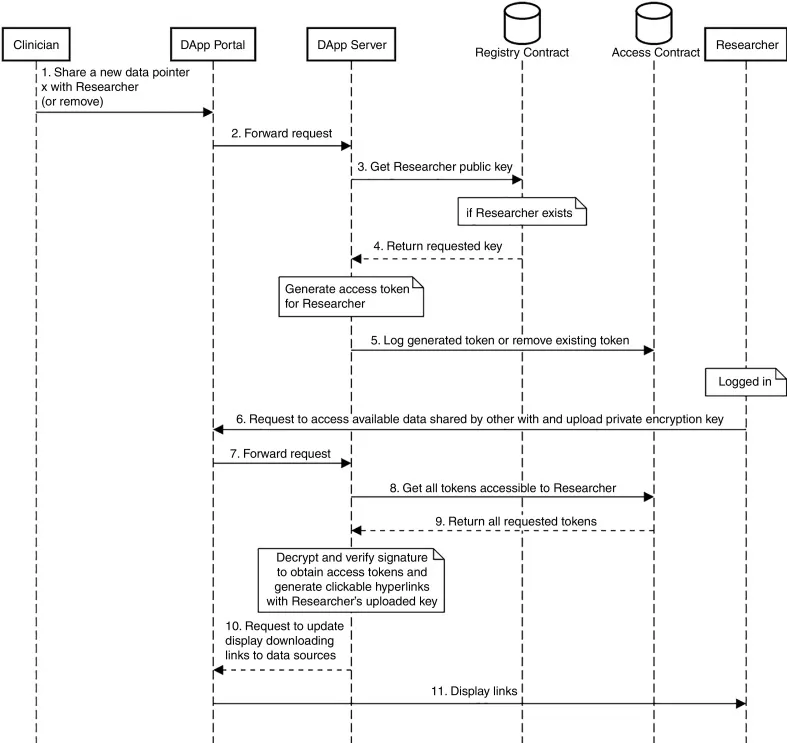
Workflow of Access Authorization in the FHIRChain DApp.
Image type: chart (chart)